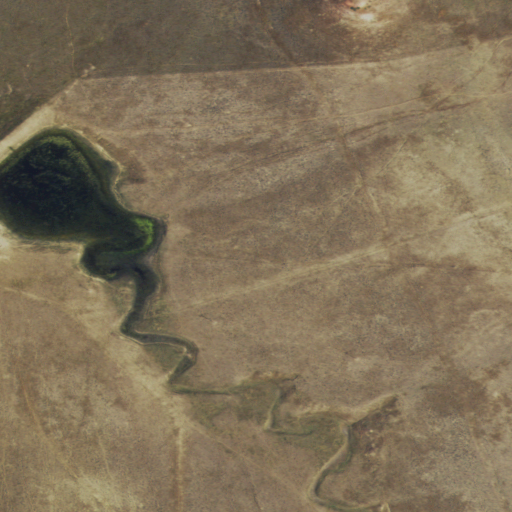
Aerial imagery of valley in Wyoming named Red Top Draw containing shrub, grassland, barren land, open water, and woody wetlands